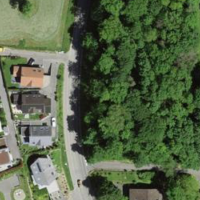
EUNIS habitat code: 55
Species observed at this site:
Beta vulgaris